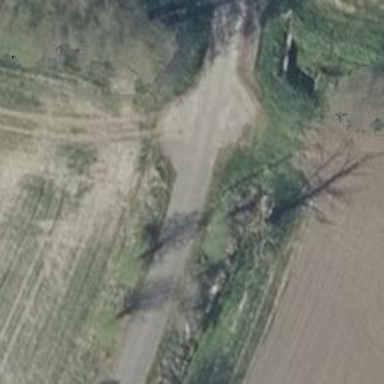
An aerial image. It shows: Unclassified road.